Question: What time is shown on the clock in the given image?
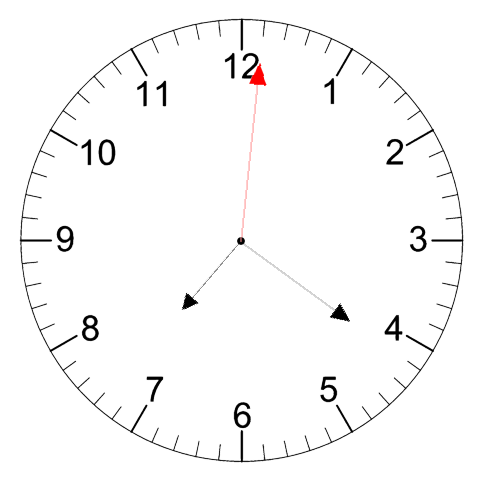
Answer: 07:21:01